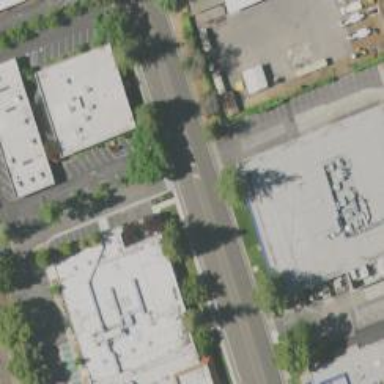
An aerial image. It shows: Tertiary road with separate sidewalk.